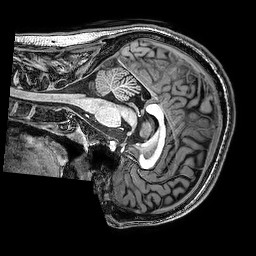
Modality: T1w
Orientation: sagittal
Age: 28
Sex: male
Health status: healthy